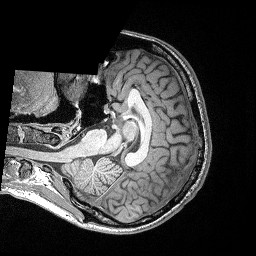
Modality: T1w
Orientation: axial
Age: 26
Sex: male
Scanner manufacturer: siemens
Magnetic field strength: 3 T
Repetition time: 2.4 s
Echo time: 0.03 s